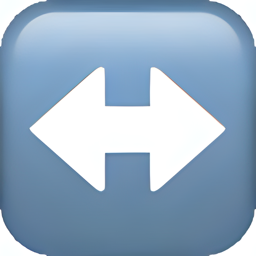
Name: left right arrow
Emoji: ↔
Group: Symbols
Sub-group: arrow